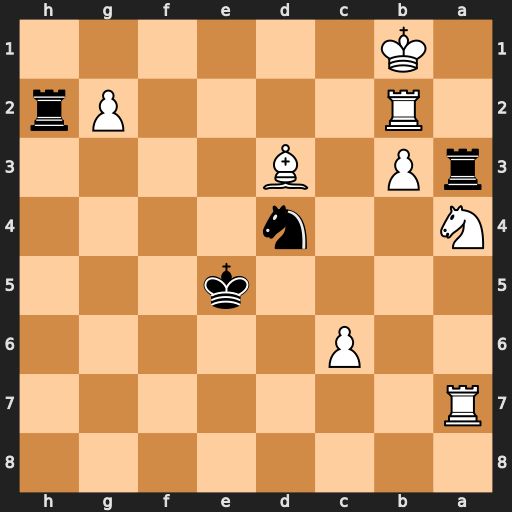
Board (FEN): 8/R7/2P5/4k3/N2n4/rP1B4/1R4Pr/1K6
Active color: b
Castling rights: -
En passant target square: -
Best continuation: Rh1+ Bf1 Rxf1#